Interaction volume radius: 10 \u00c5
Interaction volume height: 15 \u00c5
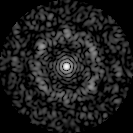
Disorder parameter: 0.788